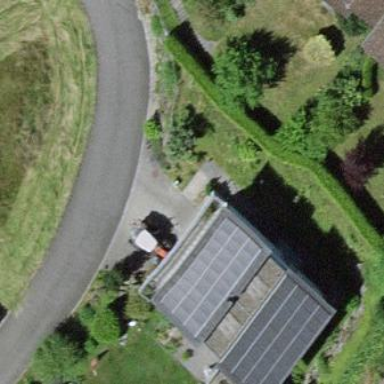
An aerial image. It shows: Solar power generator.